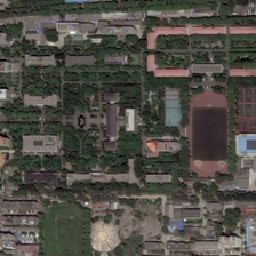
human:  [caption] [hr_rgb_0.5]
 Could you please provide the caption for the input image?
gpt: Some buildings have light blue roofs and grey roads.

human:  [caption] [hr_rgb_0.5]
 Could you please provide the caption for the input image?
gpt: There are several buildings with light blue roof and grey road.

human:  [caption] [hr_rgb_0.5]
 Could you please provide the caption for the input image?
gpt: There are some buildings with a bright blu e roof and a grey street.

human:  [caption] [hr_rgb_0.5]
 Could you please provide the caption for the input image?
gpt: There are blue roofs and grey streets.

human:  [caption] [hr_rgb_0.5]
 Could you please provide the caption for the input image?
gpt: There are some buildings with a light blue roof and grey road.